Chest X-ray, PA view. Patient: 76 years old, sex M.
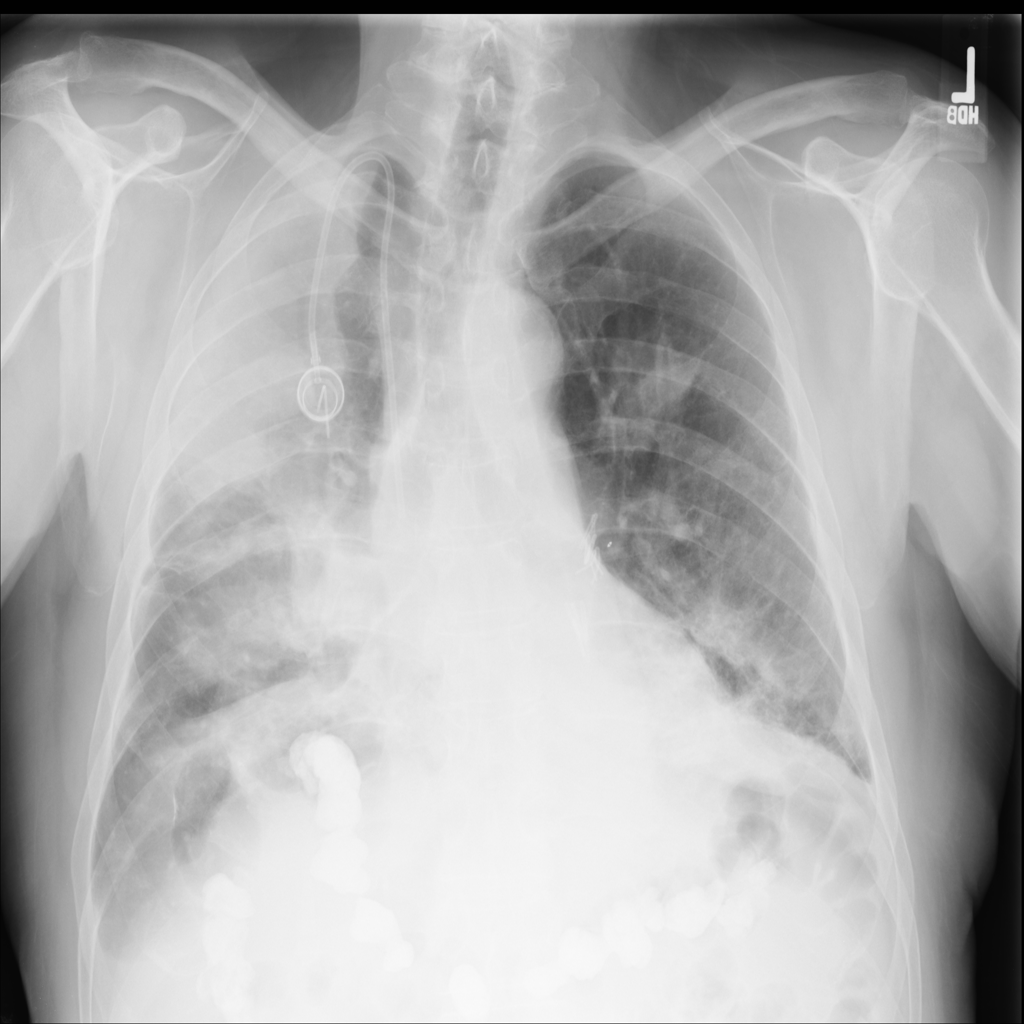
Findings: Atelectasis, Infiltration, Mass